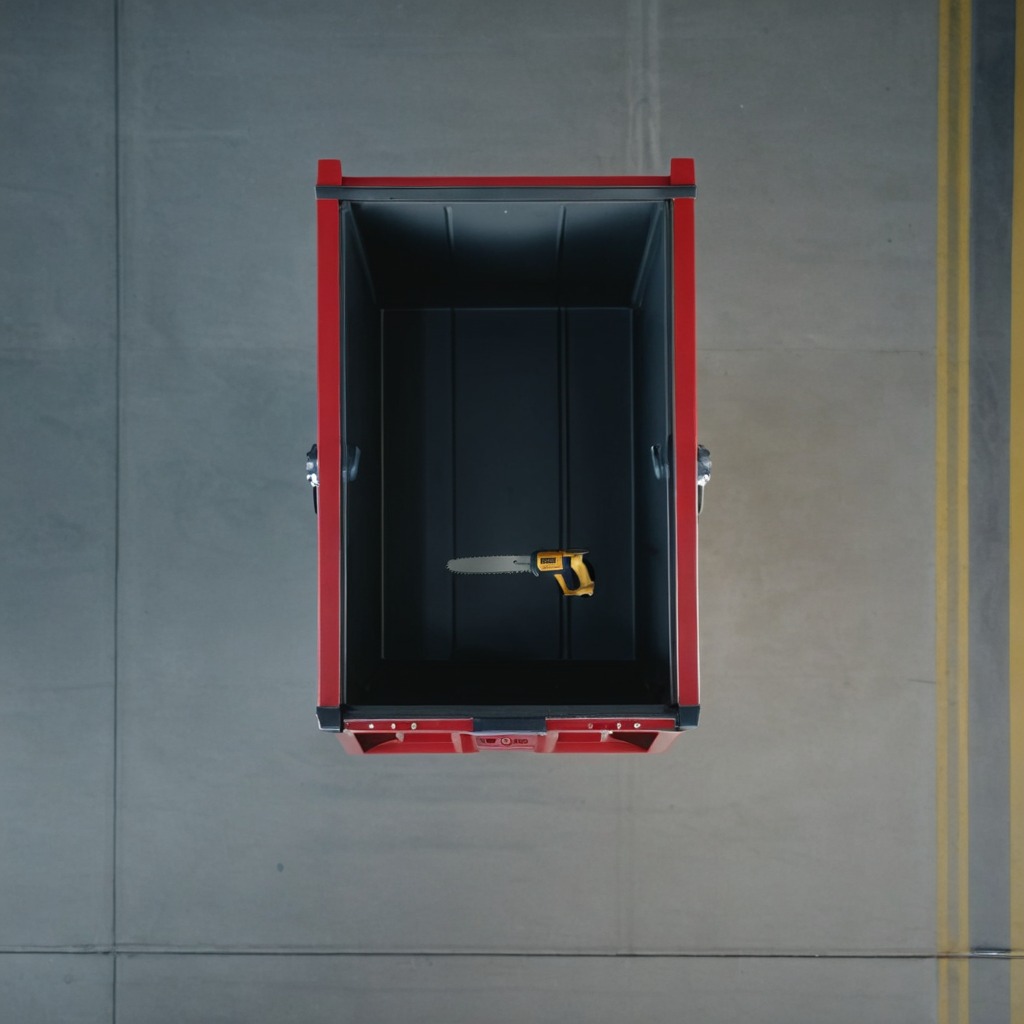
A metal saw lies on a toolbox surface in an airplane hangar workshop.